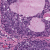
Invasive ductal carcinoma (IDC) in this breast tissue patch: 0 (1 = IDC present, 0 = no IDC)